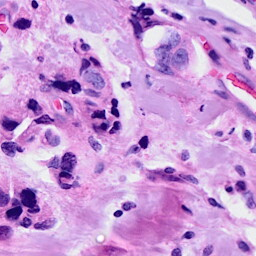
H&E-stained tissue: Breast